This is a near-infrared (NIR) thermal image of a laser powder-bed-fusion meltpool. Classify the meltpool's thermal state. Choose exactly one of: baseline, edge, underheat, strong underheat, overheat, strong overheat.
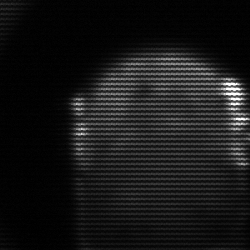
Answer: edge